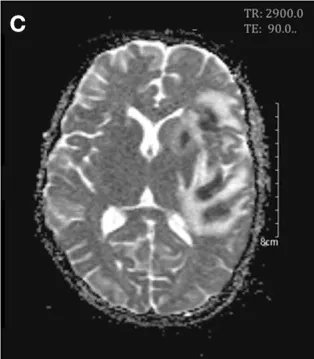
Cerebral magnetic resonance imaging on day 13. Apparent diffusion coefficient maps demonstrated infarcts in the left lentiform nucleus and the frontal, temporal, insular, and parietal lobes (C).
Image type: radiology (mri)